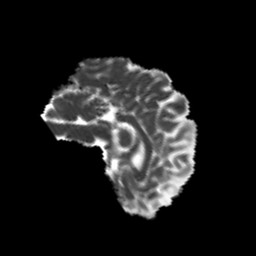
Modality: MD
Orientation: sagittal
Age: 24
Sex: female
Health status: healthy
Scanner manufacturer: philips
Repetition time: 7.395 s
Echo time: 0.08599 s